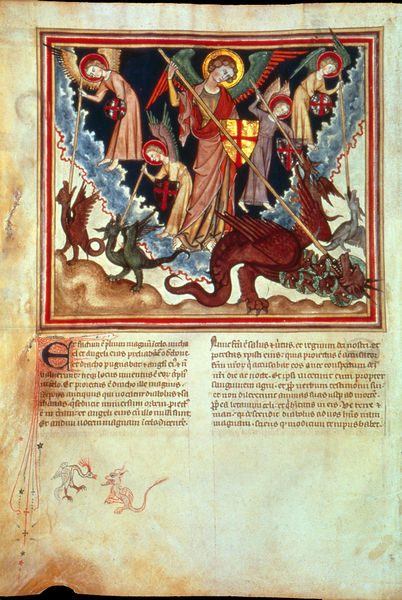
Titel: Apokalypse
Institution: New York, The Metropolitan Museum of Art, The Cloisters
Schlagwörter: himmel, rot, wolke, rahmen, tod, gold, engel, lanze, schild, buch, vergoldet, kreuz, schilder, initiale, ritter, heiligenschein, mittelalter, speer, miniatur, erzengel, drachen, drache, handschrift, georg, buchmalerei, engeö